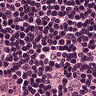
Metastatic tissue present: no